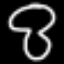
Label: mushroom